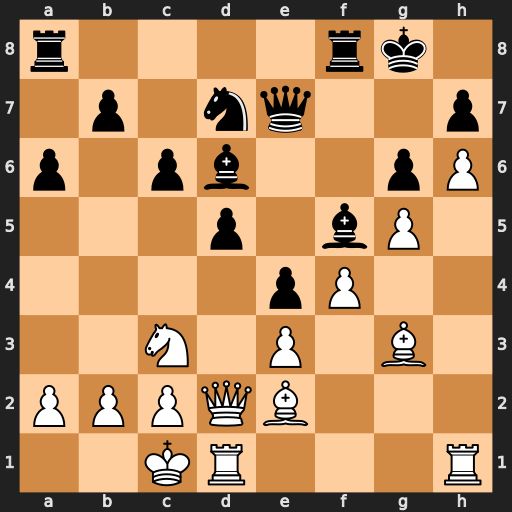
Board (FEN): r4rk1/1p1nq2p/p1pb2pP/3p1bP1/4pP2/2N1P1B1/PPPQB3/2KR3R
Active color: w
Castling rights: -
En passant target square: -
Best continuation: Nxd5 cxd5 Qxd5+ Rf7 Qxd6